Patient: sex F, age 68
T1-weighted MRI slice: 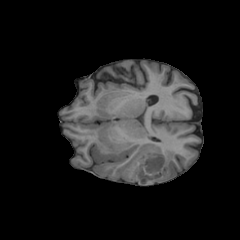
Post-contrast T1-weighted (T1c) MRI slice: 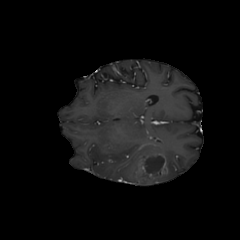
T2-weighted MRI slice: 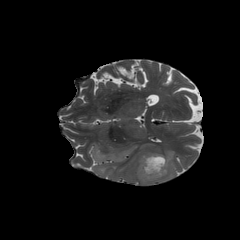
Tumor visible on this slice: yes
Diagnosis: Glioblastoma, IDH-wildtype
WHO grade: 4